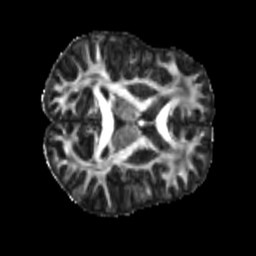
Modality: FA
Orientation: axial
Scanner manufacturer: siemens
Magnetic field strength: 3 T
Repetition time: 4 s
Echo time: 0.0594 s